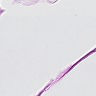
Metastatic tissue present: no